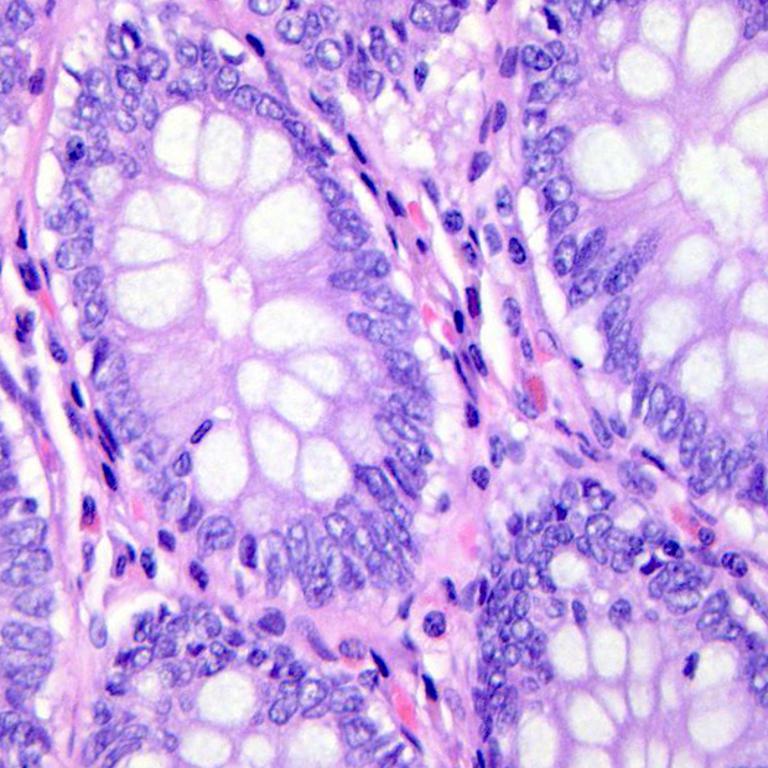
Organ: colon
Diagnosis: benign